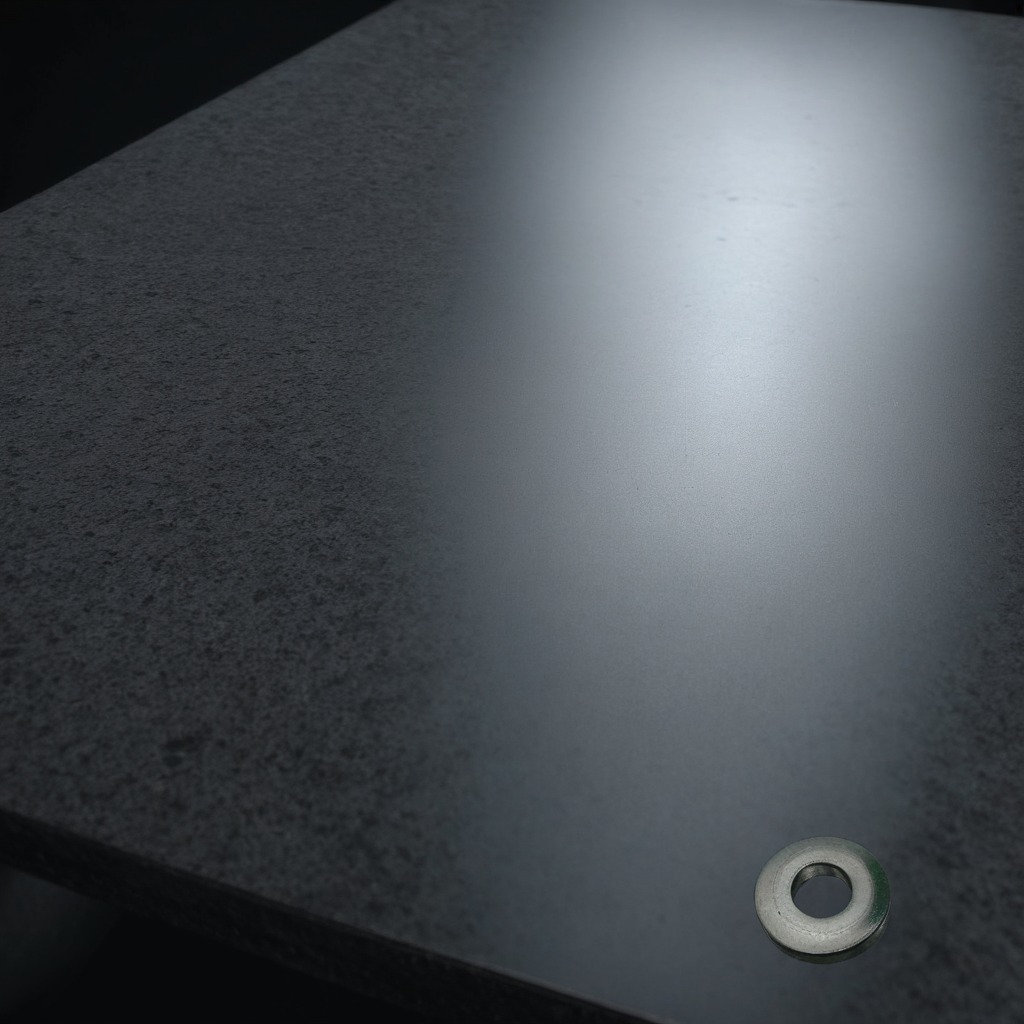
A flat metal washer lying on a clean granite table inside a workshop at night dim ambient light soft shadows worn but